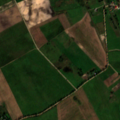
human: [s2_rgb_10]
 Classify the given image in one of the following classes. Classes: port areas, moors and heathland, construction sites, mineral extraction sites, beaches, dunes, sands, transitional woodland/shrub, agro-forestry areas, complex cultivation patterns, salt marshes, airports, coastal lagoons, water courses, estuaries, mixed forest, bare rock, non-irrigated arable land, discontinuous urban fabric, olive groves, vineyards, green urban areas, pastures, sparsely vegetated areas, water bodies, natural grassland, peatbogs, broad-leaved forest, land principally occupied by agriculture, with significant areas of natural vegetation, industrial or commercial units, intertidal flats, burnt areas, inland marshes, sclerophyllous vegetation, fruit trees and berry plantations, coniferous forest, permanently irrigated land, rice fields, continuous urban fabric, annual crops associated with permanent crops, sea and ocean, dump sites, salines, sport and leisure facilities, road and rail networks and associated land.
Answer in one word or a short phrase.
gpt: industrial or commercial units, non-irrigated arable land, pastures, complex cultivation patterns, land principally occupied by agriculture, with significant areas of natural vegetation